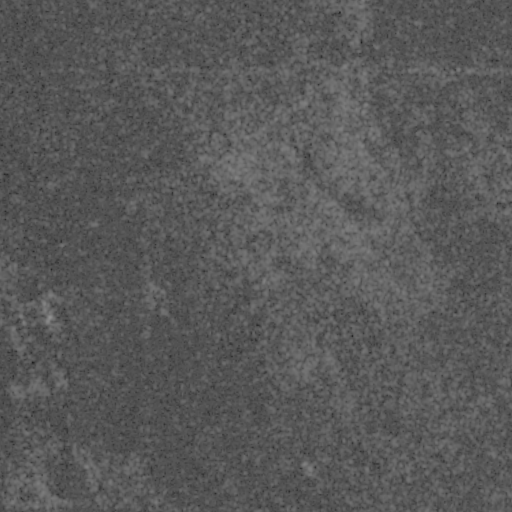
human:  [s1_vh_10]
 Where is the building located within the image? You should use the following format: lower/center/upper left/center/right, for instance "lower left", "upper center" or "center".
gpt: The building is located in the center left of the image.
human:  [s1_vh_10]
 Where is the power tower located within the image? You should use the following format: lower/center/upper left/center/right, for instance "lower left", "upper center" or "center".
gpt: There is no power tower in the image.

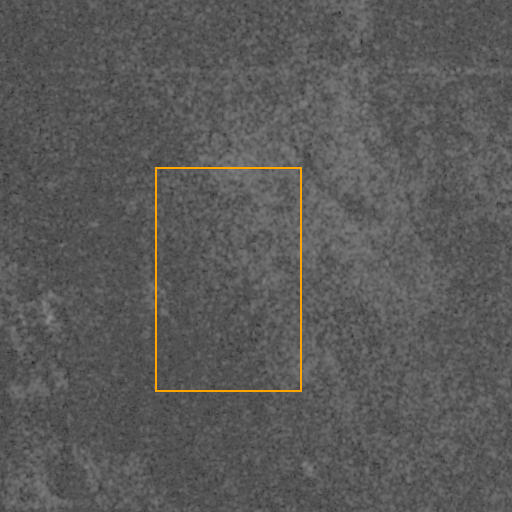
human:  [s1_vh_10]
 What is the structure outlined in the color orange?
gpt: There is no orange outline.
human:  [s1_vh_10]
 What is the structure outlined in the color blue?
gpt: There is no structure outlined in blue.